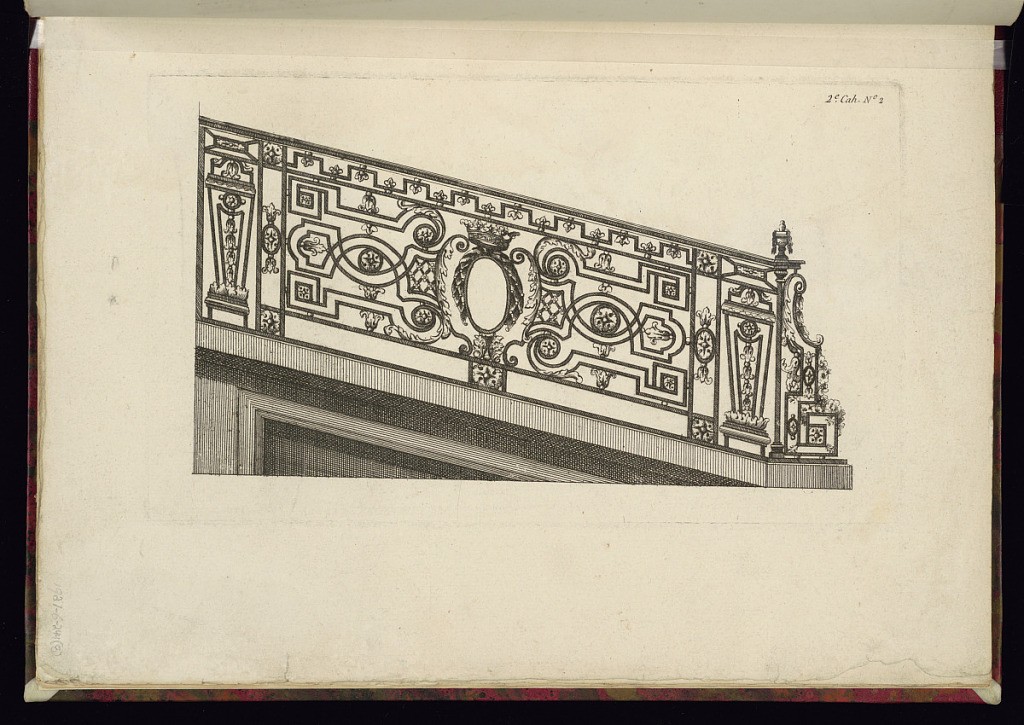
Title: Design for an Iron Banister
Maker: Gabriel Bonthomme, France, active ca. 1775
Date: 1777
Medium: Etching and engraving on paper
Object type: Print
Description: Design for an iron banister with decorative motifs including rosettes, lozenges, garlands, and a central crowned oval draped with leaves. The plate is numbered but not signed.